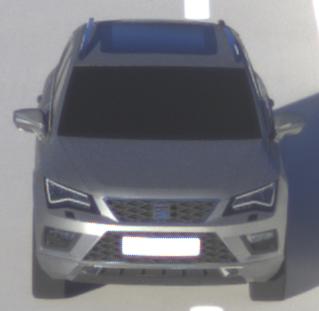
Make: SEAT
Model: Ateca 1.0 TSI Ecomotive
Detailed model: Ateca (5FP)
Model produced from: 2016/08
Model produced until: 2018/08
Doors: 5
Color: gray
Road condition: dry road
Daytime: sunrise or sunset
Contrast: high contrast